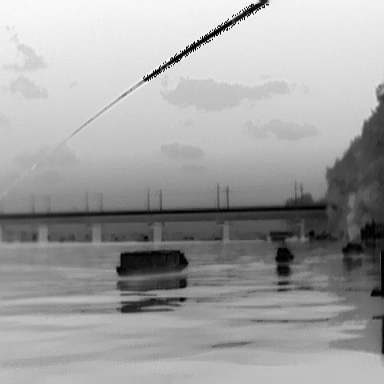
There are three objects shown in the infrared image, including two warships, and a fishing_boat.